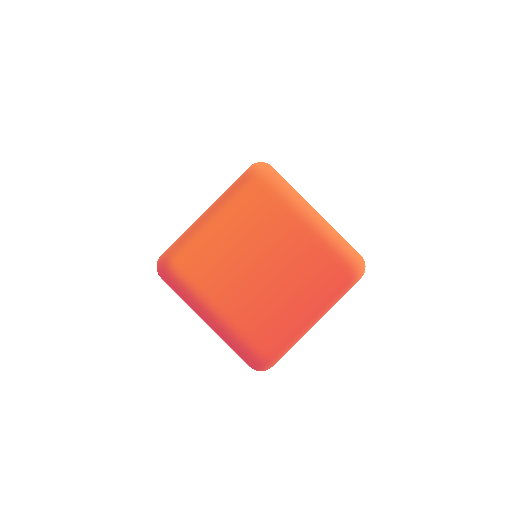
small orange diamond color